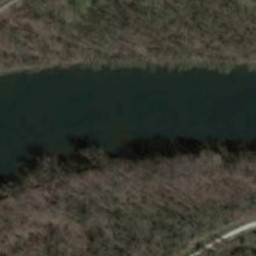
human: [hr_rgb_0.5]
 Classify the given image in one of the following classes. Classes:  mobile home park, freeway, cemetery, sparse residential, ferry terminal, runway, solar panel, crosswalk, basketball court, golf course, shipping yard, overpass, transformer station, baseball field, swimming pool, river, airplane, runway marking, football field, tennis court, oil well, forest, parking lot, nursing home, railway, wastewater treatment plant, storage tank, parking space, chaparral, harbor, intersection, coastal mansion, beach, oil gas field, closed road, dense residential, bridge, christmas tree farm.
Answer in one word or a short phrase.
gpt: river